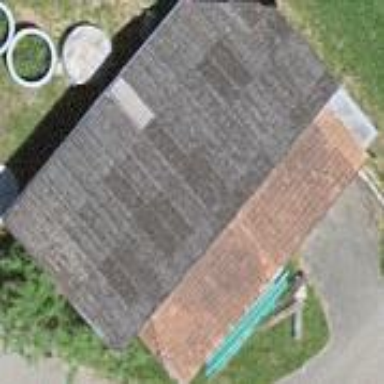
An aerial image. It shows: Rural barn.